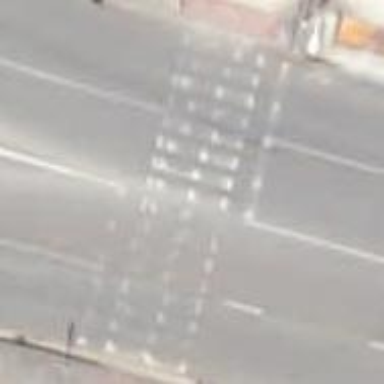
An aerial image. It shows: Zebra crossing on the road.